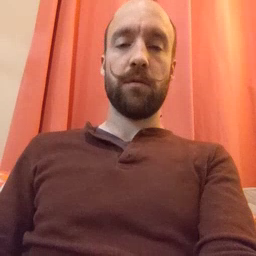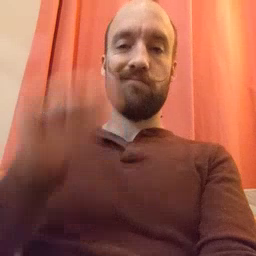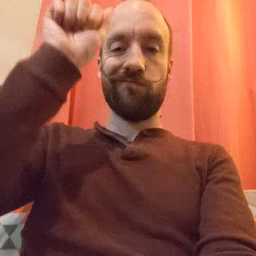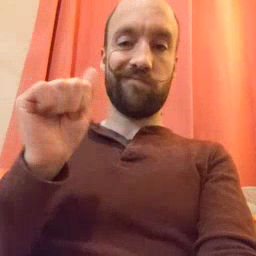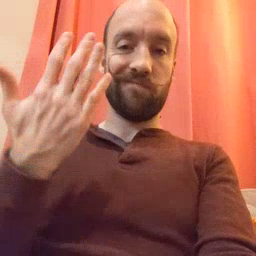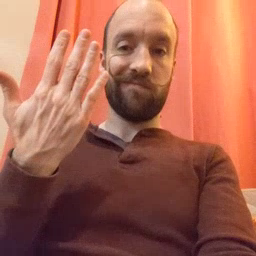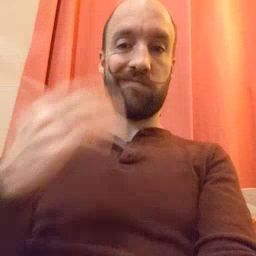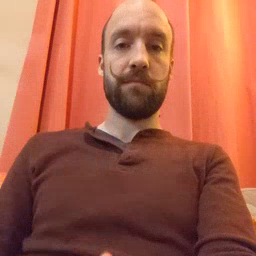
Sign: mitten